Field crop: maize
Growth stage: 2
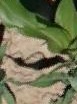
Species: maize